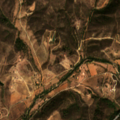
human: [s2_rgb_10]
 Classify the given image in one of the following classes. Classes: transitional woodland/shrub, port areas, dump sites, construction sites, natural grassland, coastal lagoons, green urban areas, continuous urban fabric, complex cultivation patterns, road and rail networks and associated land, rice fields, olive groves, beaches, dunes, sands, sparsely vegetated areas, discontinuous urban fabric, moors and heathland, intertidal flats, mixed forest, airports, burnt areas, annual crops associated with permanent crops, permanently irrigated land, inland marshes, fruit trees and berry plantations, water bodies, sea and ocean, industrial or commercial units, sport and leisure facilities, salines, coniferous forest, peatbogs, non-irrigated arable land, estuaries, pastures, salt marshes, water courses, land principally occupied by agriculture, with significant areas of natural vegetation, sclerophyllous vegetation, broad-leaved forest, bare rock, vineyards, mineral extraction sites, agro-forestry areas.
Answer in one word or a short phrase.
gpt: complex cultivation patterns, land principally occupied by agriculture, with significant areas of natural vegetation, broad-leaved forest, sclerophyllous vegetation, transitional woodland/shrub